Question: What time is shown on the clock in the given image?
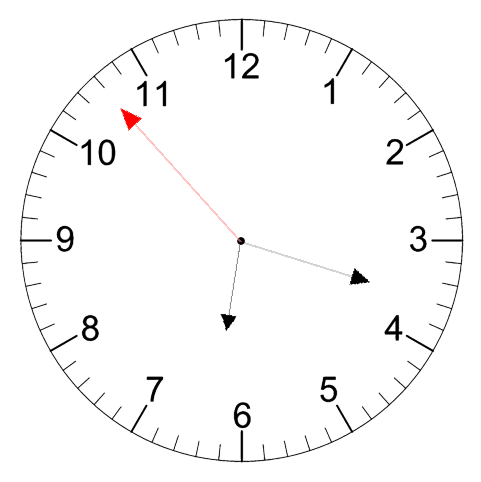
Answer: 06:17:53